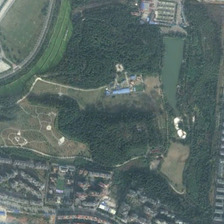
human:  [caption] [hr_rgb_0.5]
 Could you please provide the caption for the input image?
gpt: many buildings are near a park with many green trees and a pond .

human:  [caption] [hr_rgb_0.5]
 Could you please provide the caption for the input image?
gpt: many buildings are near a park with many green trees and a pond .

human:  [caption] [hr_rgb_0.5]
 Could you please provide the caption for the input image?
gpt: many buildings are near a park with many green trees and a pond .

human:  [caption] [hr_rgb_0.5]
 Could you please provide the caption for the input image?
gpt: many buildings are near a park with many green trees and a pond .

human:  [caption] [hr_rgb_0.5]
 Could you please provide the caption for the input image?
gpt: many buildings are near a park with many green trees and a pond .